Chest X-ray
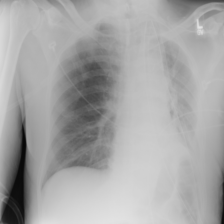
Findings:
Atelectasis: negative
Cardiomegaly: negative
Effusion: negative
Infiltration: negative
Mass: negative
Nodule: negative
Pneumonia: negative
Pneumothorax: negative
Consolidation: negative
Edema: negative
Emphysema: negative
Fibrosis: negative
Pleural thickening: negative
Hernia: negative